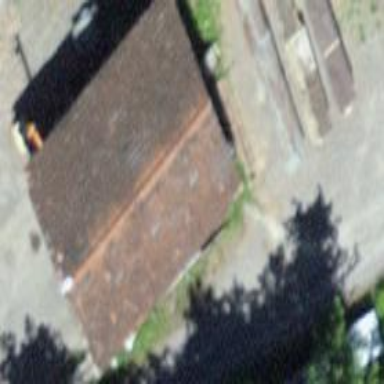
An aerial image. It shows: Garage.